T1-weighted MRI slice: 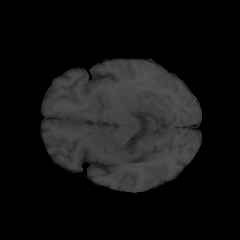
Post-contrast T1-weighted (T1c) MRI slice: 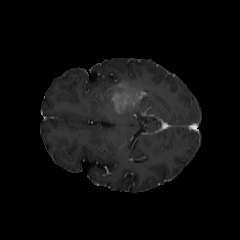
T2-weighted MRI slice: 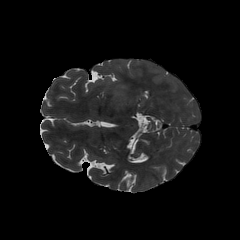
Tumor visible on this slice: yes